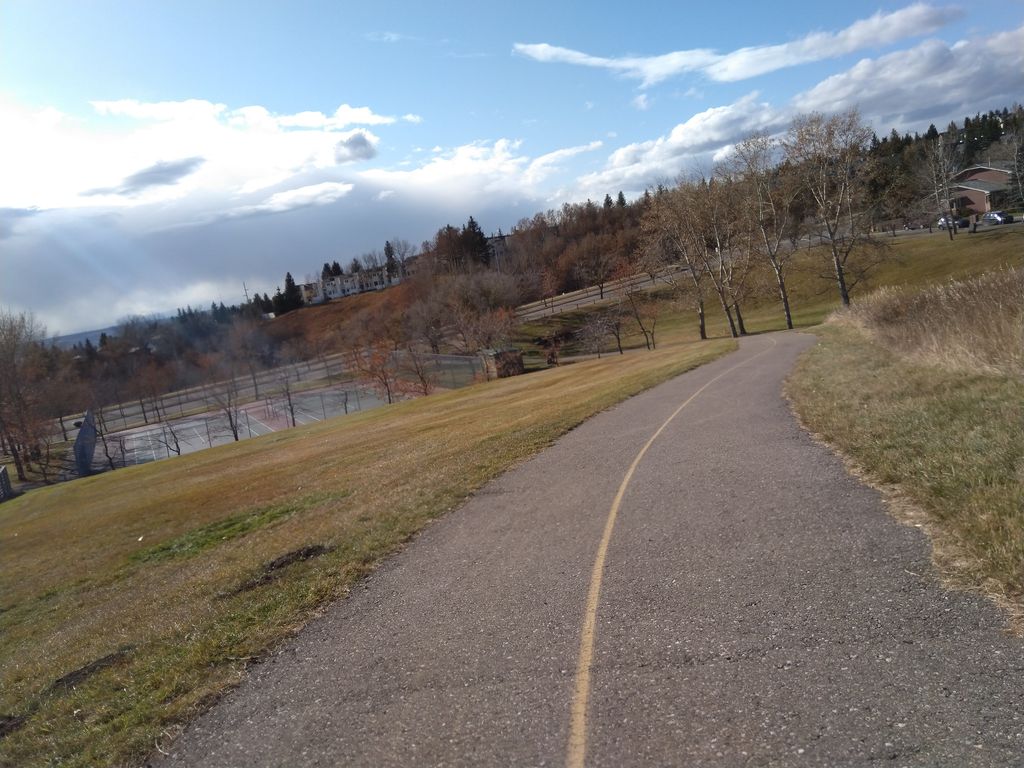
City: calgary